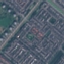
Land use / land cover class: Residential